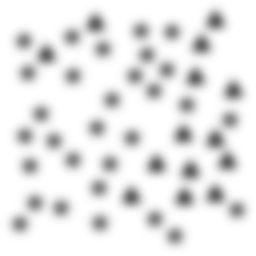
Squares: 0
Triangles: 14
Stars: 30
Total shapes: 44